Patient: sex F, age 48
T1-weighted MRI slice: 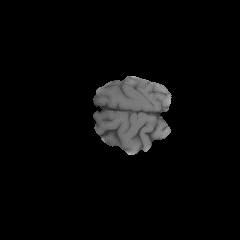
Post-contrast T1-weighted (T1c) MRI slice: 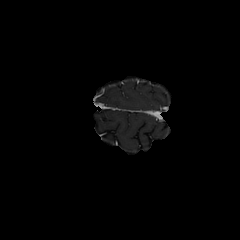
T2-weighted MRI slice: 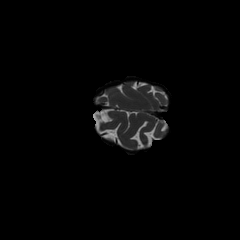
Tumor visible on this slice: no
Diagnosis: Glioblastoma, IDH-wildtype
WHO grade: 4